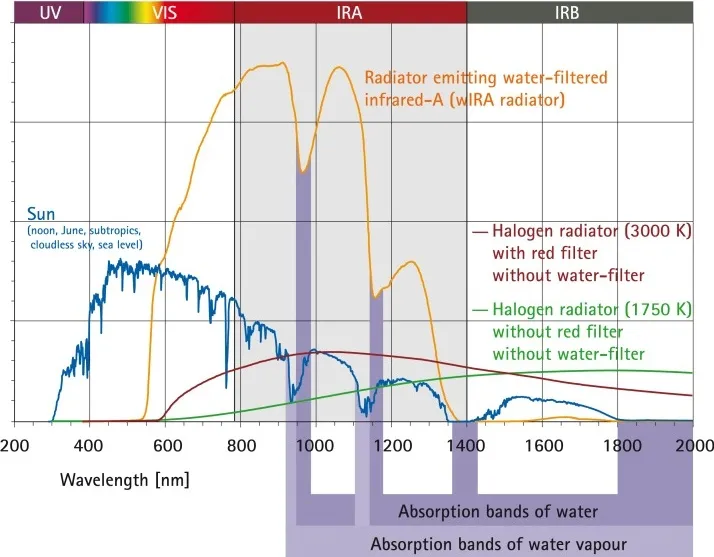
Comparison of the spectra of a radiator with water-filtered infrared-A (wIRA) and of the sun measured under a cloudless sky at noon in June at sea level in the subtropics and of two different halogen radiators without water-filter for therapeutic and wellness applications (with kind permission of Dr. Helmut Piazena, Charite Berlin; from [13]). . The presented spectral irradiances of the wIRA radiator and of the two different halogen radiators cause the same skin surface temperature rise in humans (temperature-related equivalence of the irradiations). The presented solar irradiance is near the maximum possible value in the subtropics at noon in midsummer on the surface of the Earth at sea level with cloudless sky. The relations between the four presented spectra are therefore realistic.
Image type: chart (chart)